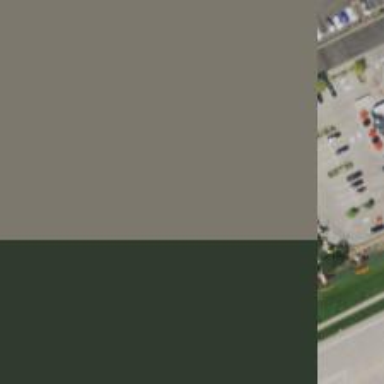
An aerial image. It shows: Parking space.